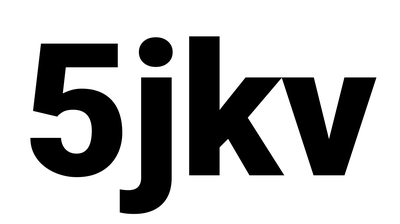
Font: Roboto_Black